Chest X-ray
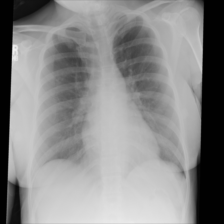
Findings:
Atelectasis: negative
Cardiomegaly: negative
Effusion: negative
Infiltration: negative
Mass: negative
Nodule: negative
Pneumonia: negative
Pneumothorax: negative
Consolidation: negative
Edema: negative
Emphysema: negative
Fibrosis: negative
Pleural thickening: negative
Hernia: negative